Question: I'm making a game in OpenGL. I have a viewport that is multiplied by a transformation matrix using 'glOrthof()'. I'm almost done with the game, but I've made a last minute decision to scale everything down a little bit to increase visibility. I have included a diagram depicting how my screen is currently set up (the black box) and how I would like to scale it (the red box).

given the width and height of the black box, and 'x' and 'y' in the diagram, would it be possible to adjust the viewport, or perhaps do some sort of matrix multiplication to increase the window size?
I don't want to actually scale the game, I just want to increase the size of the window (which I guess will ultimately scale the game, but I want to preserve the relative scale).
right now, this is how I'm setting up my view:
'''
glViewport(0, 0, backingWidth, backingHeight);
glMatrixMode(GL_PROJECTION);
glLoadIdentity();
glOrthof(-backingWidth/2.0, backingWidth/2.0, -backingHeight/2.0, backingHeight/2.0, -1.0f, 1.0f);
glMatrixMode(GL_MODELVIEW);
'''
where 'backingWidth', and 'backingHeight' are the width and height of the black box respectively.
I'm pretty new to OpenGL, so all help is appreciated.
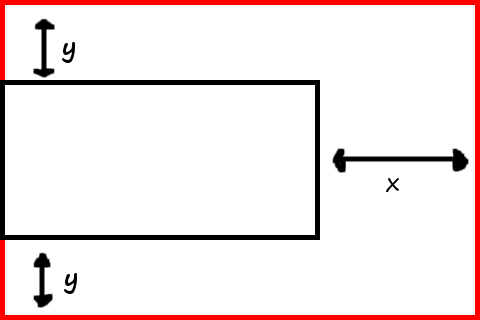
Answer: If you want to see more area in the same viewport size, you can just increase the values given to glOrthof.
If you multiply the top/left/bottom/right of glOrthof to be twice as large, then you will see twice as much in each direction, and everything will be half the original size in each direction, because you're putting twice as much content into the same number of pixels.
You can multiply glOrthof by any scale factor you want.
==EDIT==
Sorry, I noticed that you want to only scale X to the right, and not about the center. In that case leave the 'left' attribute the same, and just add more to the 'right' value of glOrthof.